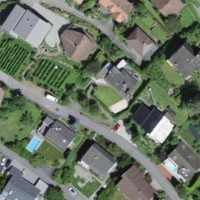
EUNIS habitat code: 54
Species observed at this site:
Galium album
Acer campestre